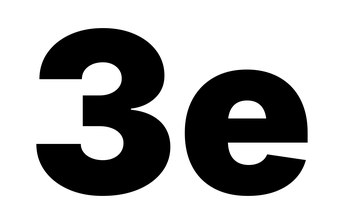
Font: Inter_Black